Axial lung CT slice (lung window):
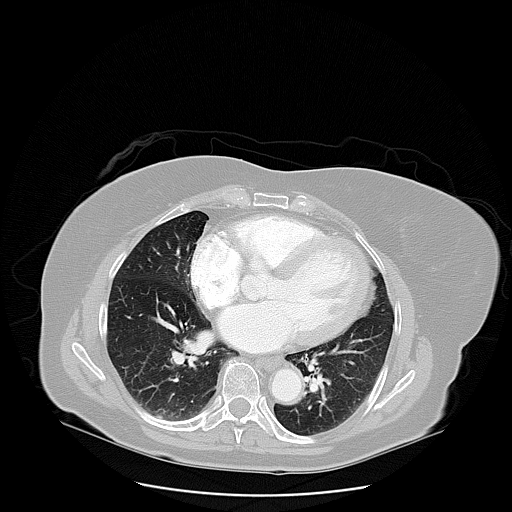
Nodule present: no